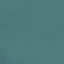
Label: SeaLake